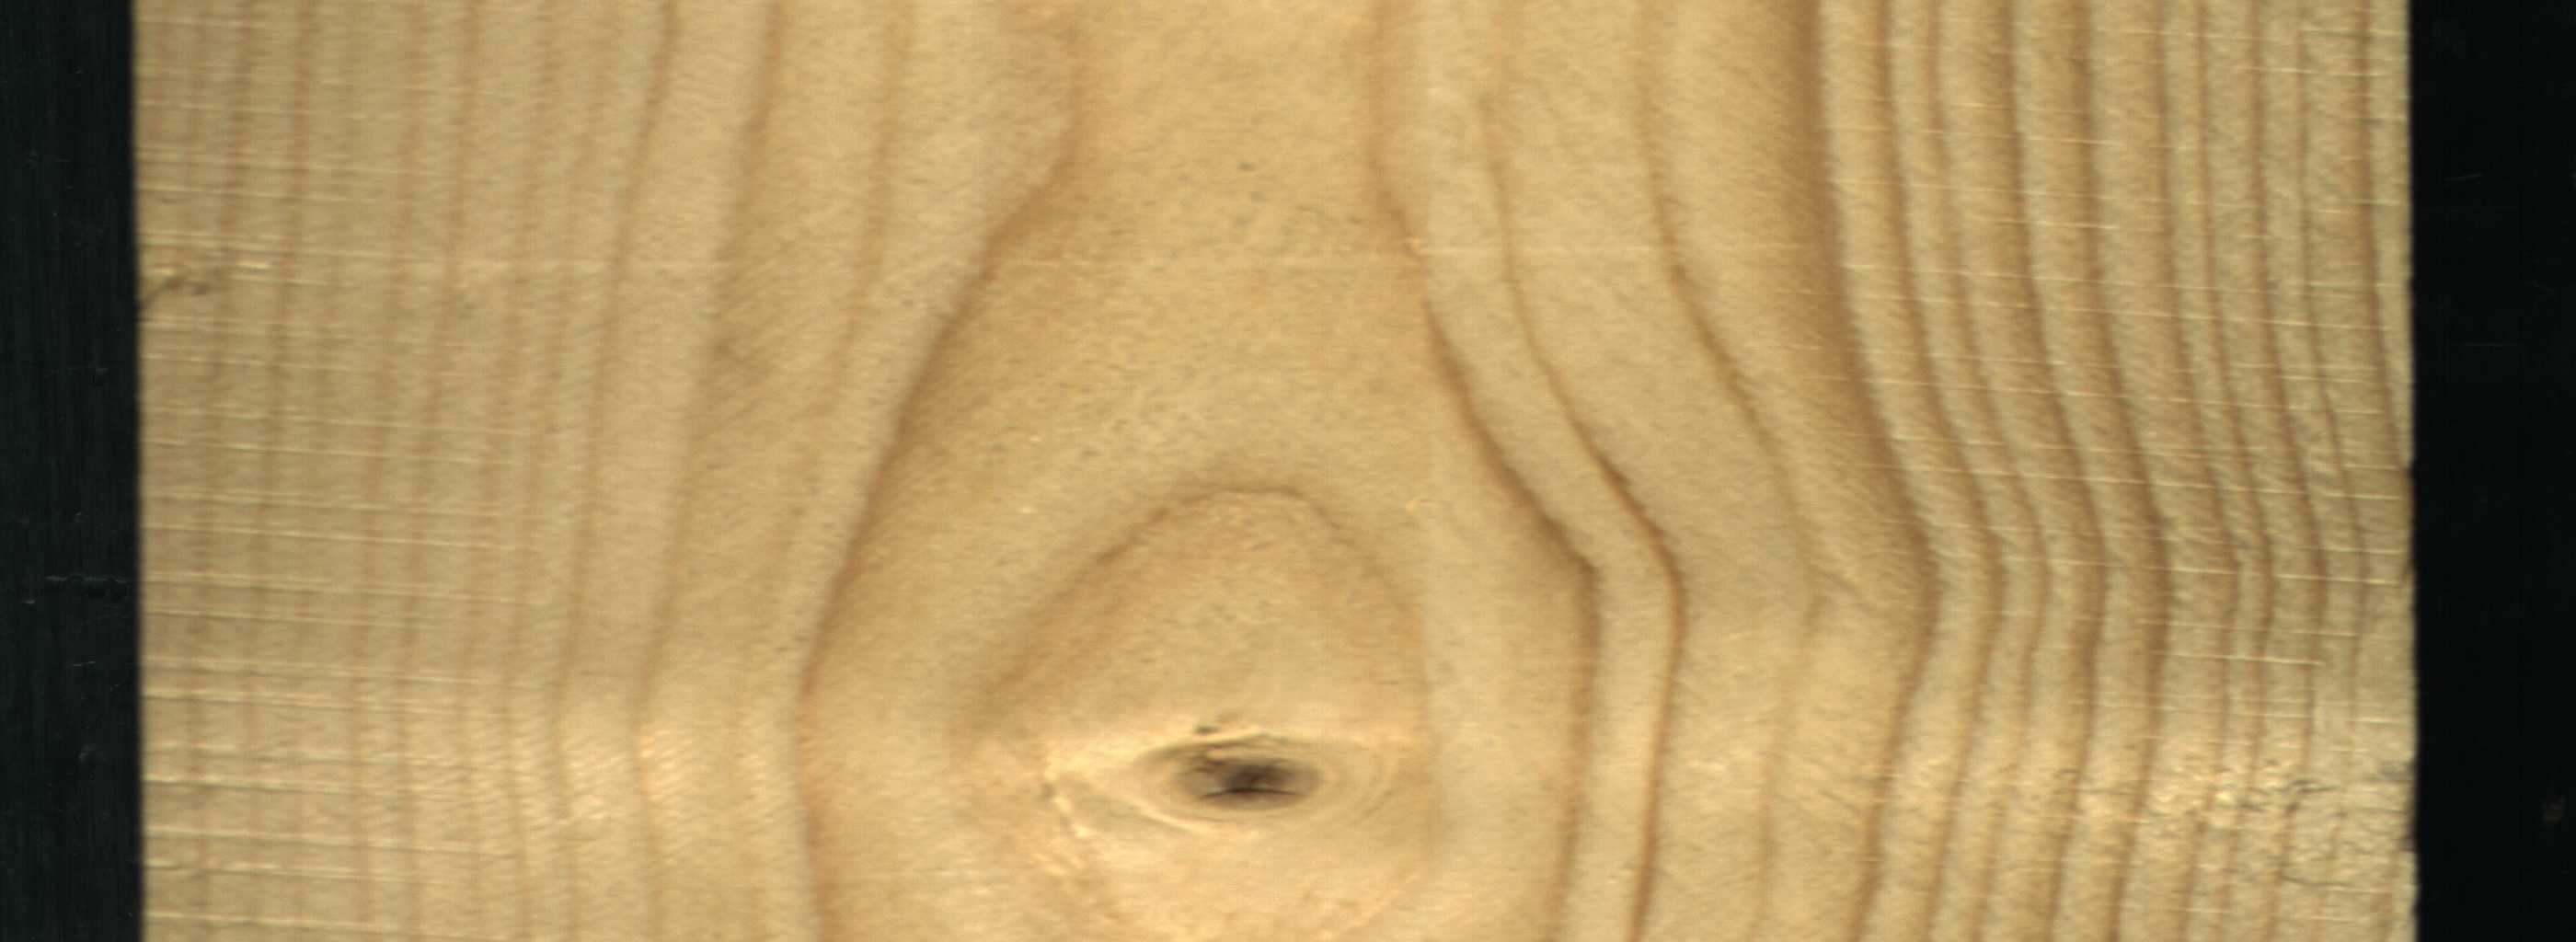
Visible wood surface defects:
Live_Knot